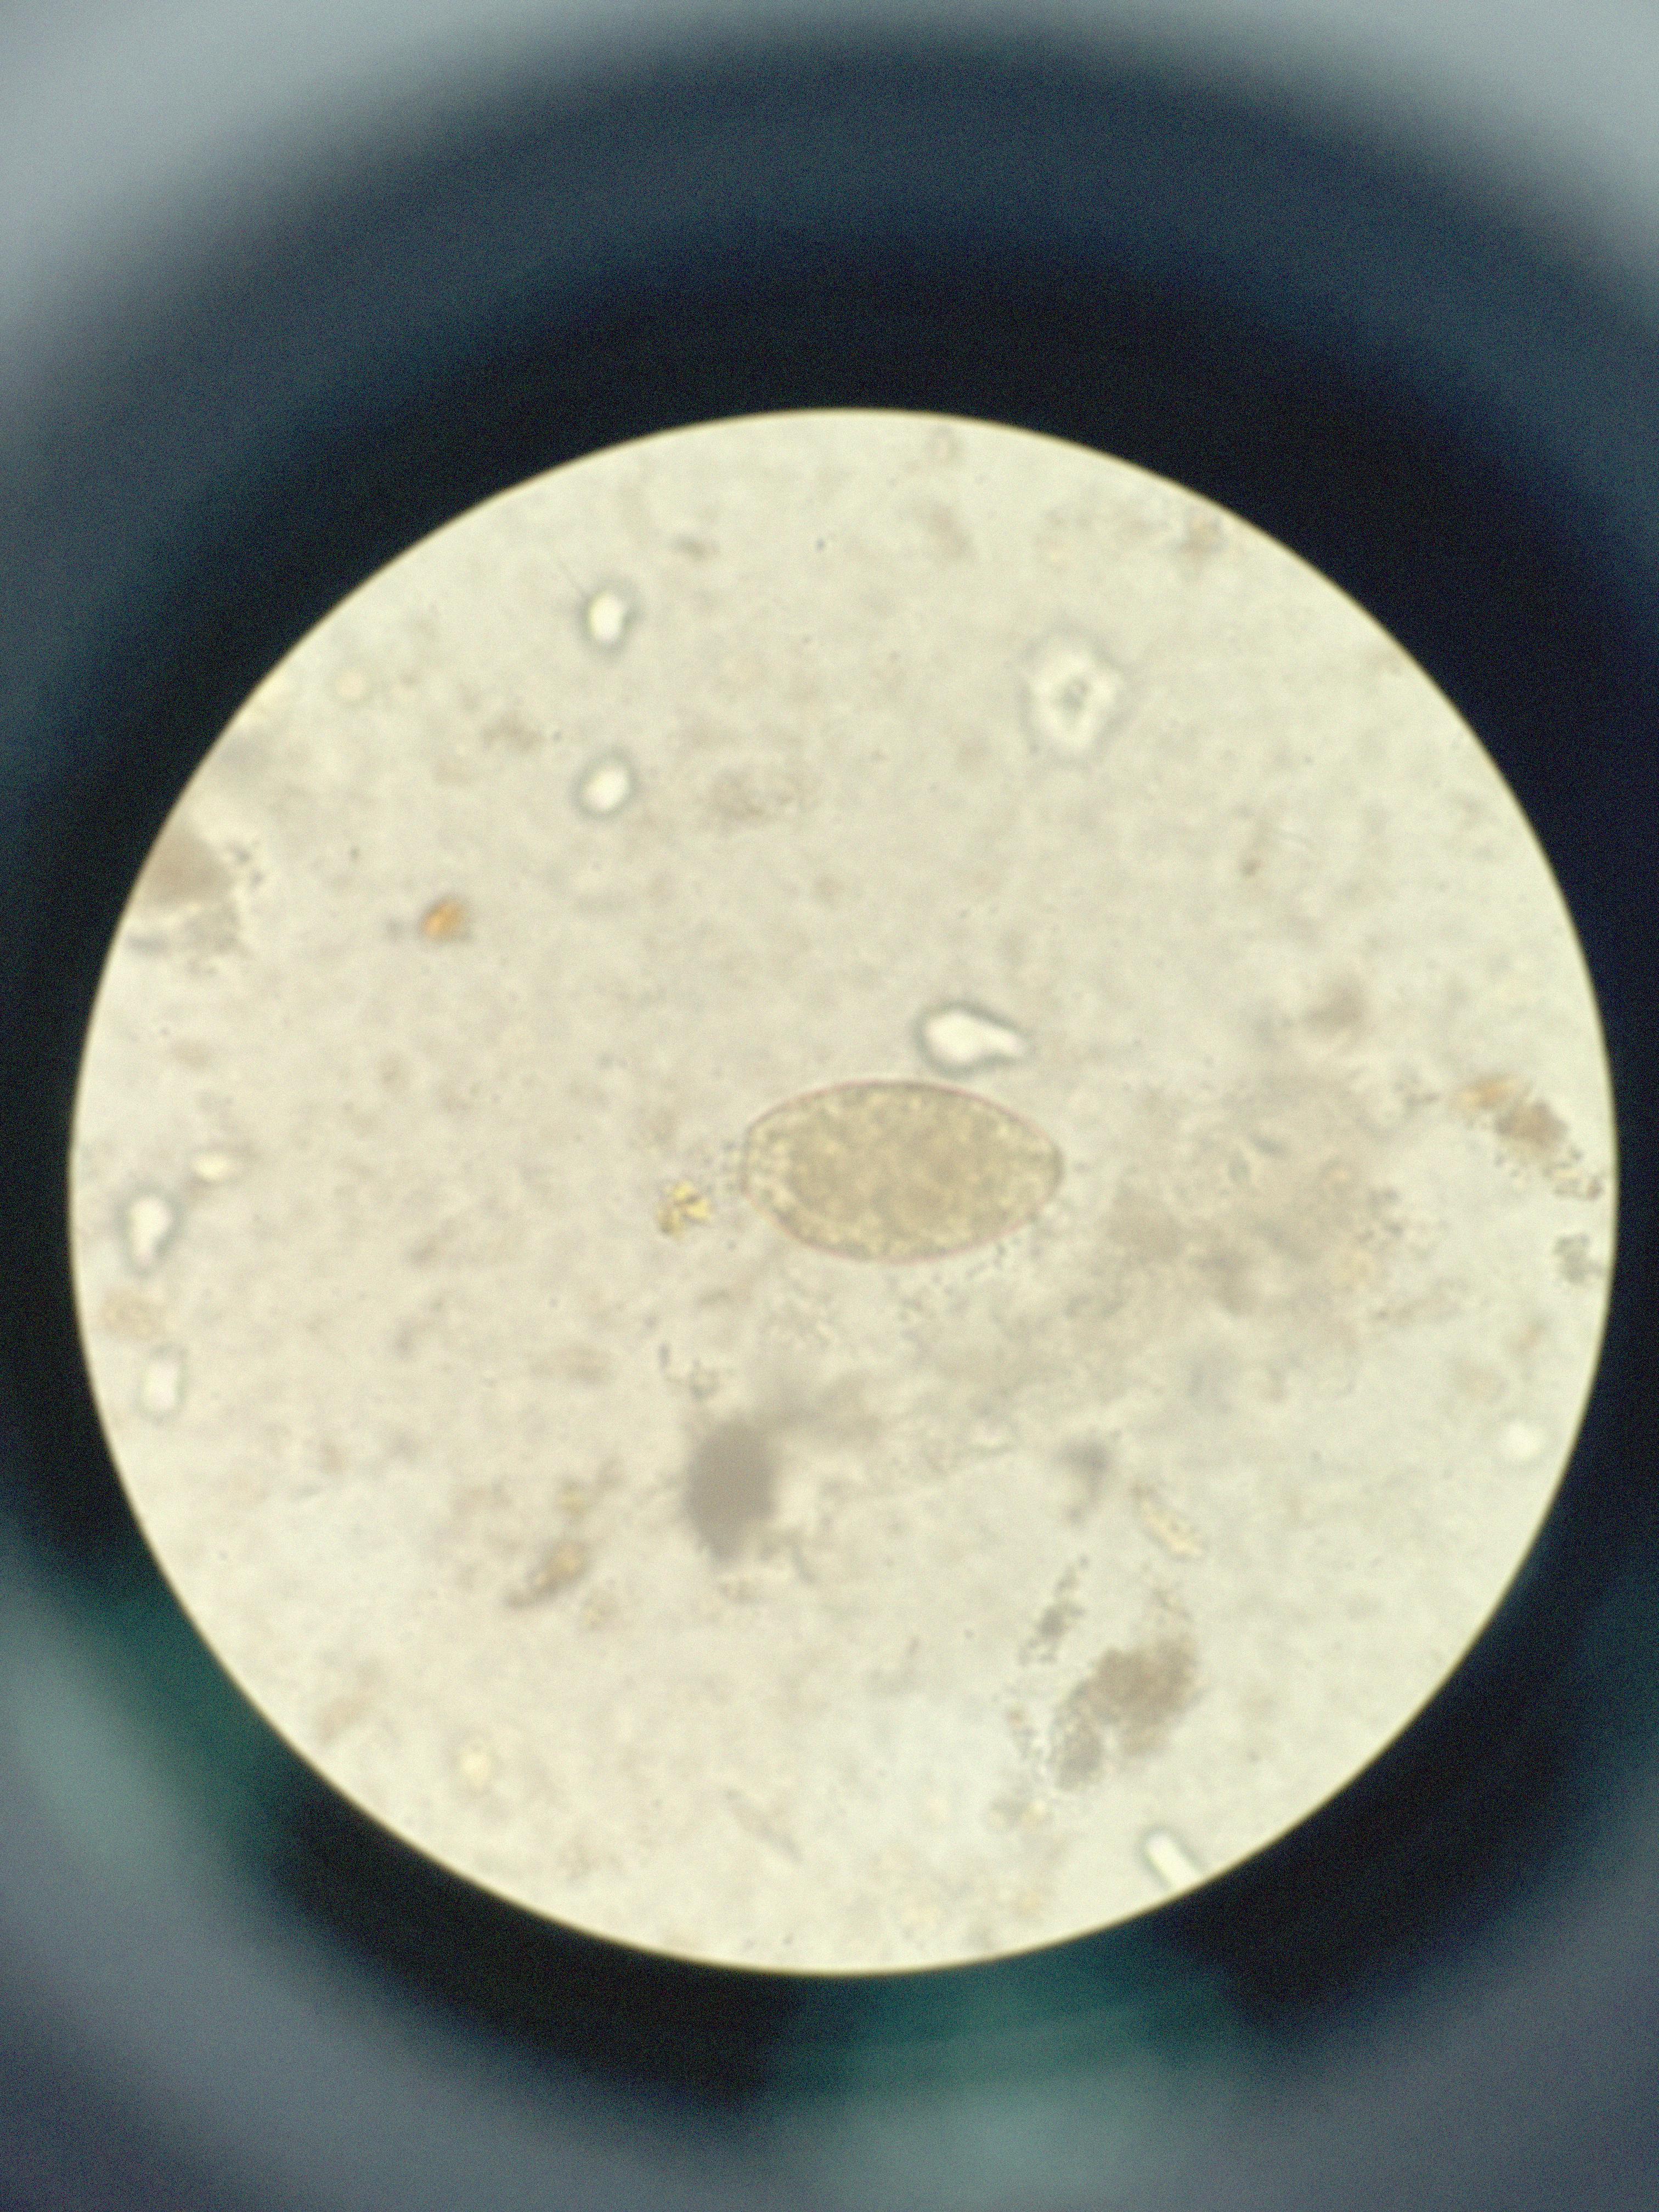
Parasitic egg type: Fasciolopsis buski